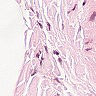
Metastatic tissue present: no